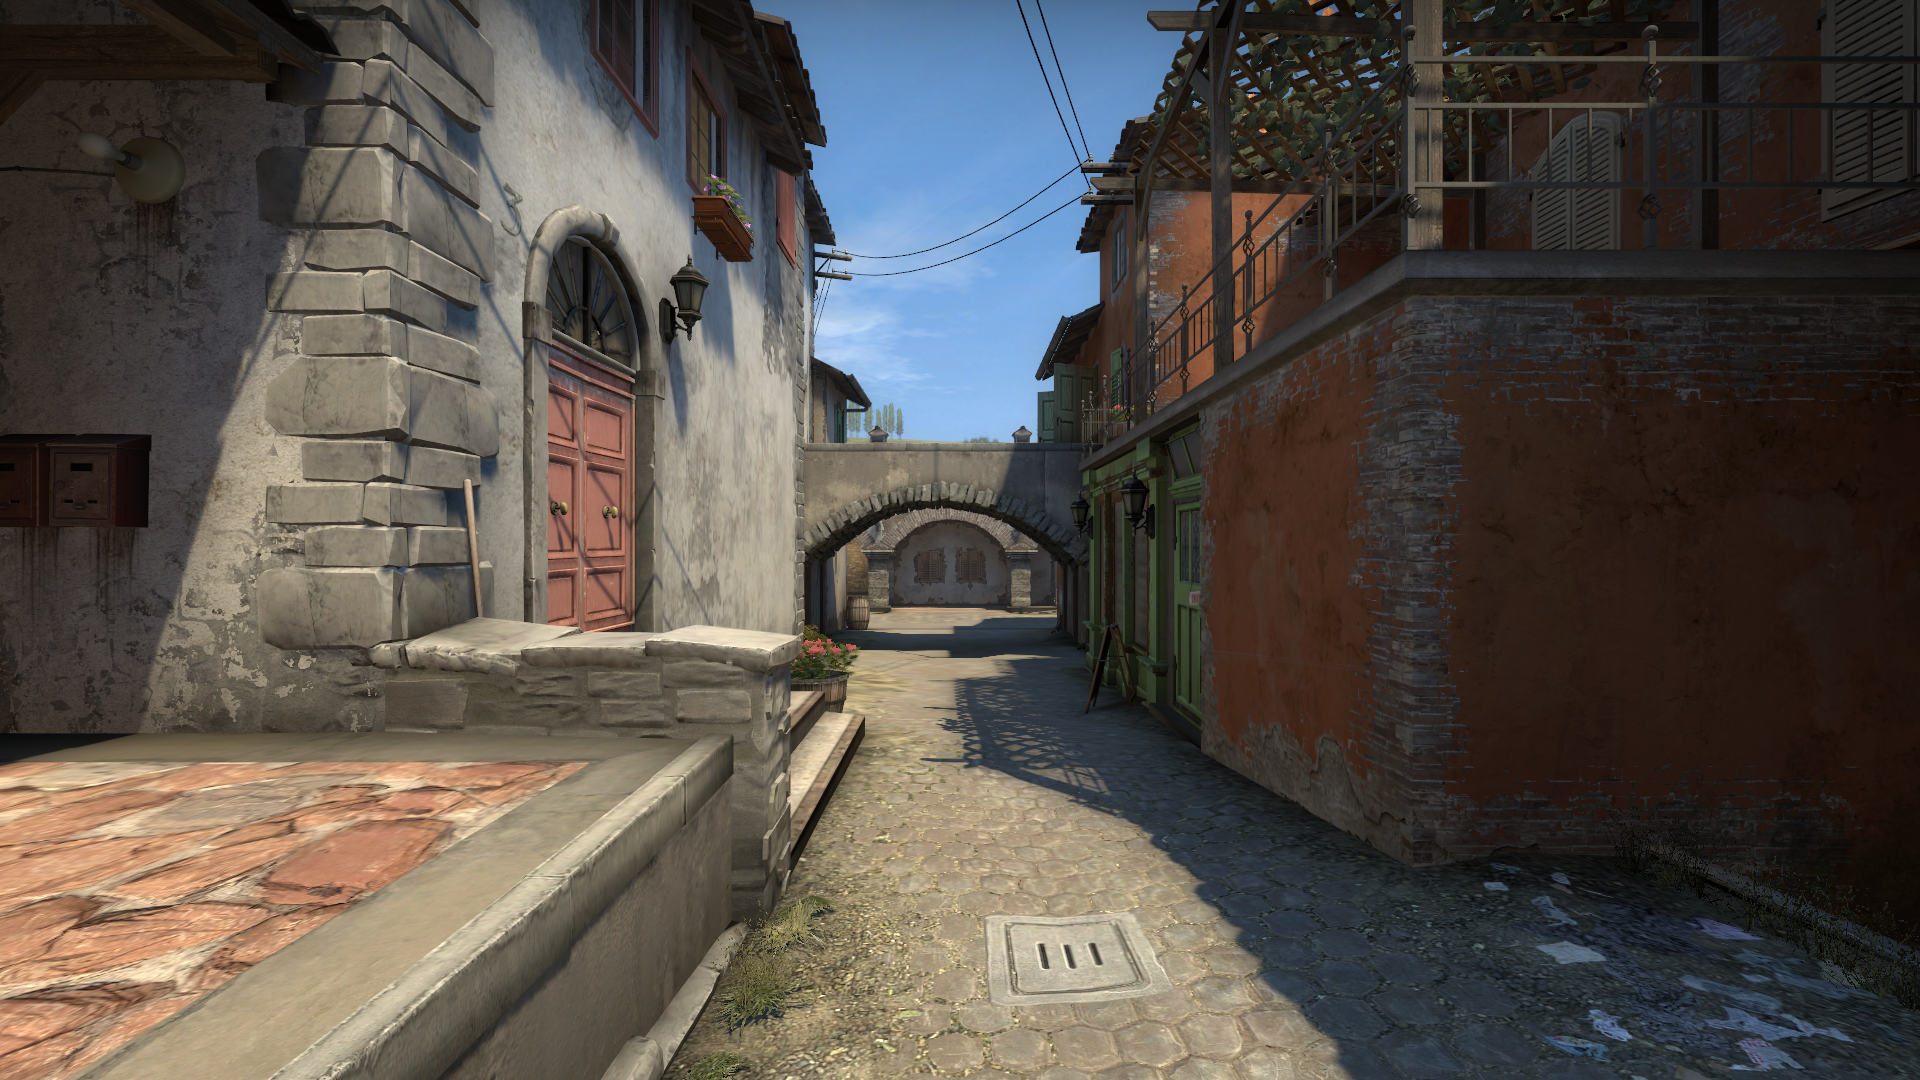
Map: de_inferno